Field crop: maize
Growth stage: 2
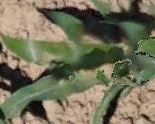
Species: maize